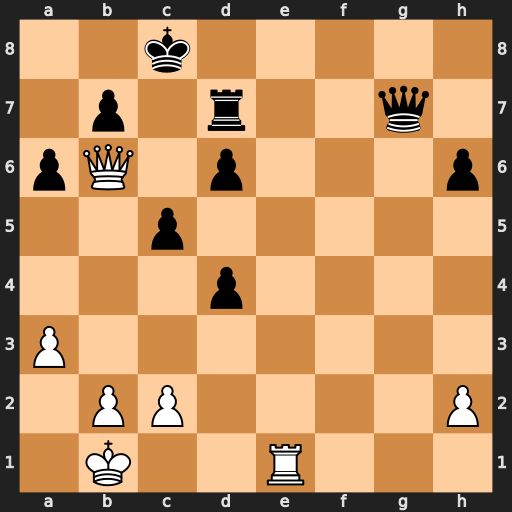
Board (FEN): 2k5/1p1r2q1/pQ1p3p/2p5/3p4/P7/1PP4P/1K2R3
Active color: w
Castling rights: -
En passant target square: -
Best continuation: Re8+ Rd8 Rxd8#